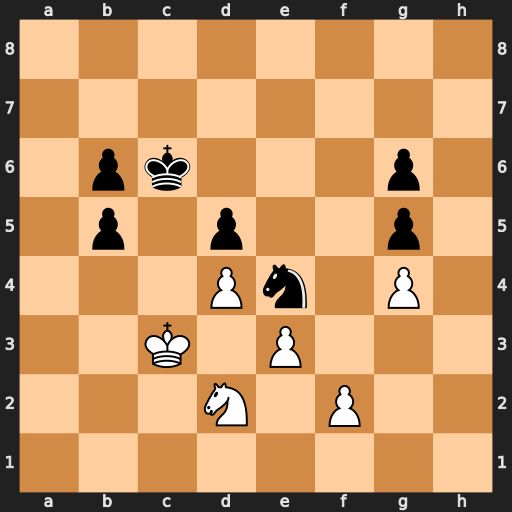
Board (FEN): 8/8/1pk3p1/1p1p2p1/3Pn1P1/2K1P3/3N1P2/8
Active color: w
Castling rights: -
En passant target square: -
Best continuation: Nxe4 dxe4 Kb4 Kd6 Kxb5